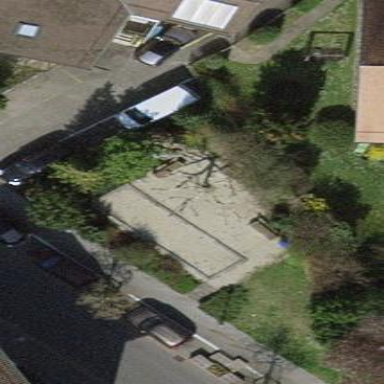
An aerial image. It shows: Boules pitch with pebblestone surface for leisure land.